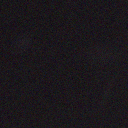
Screen state: off